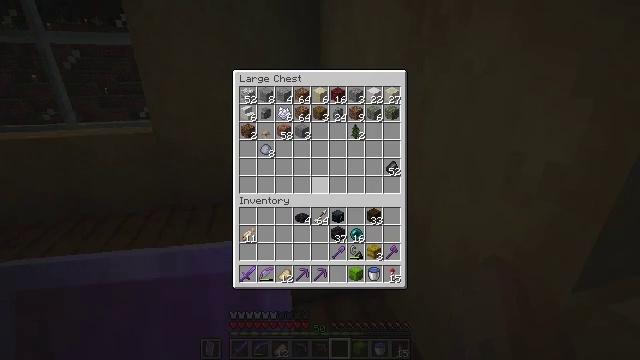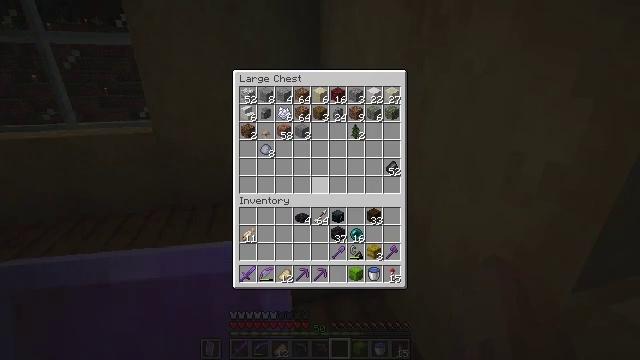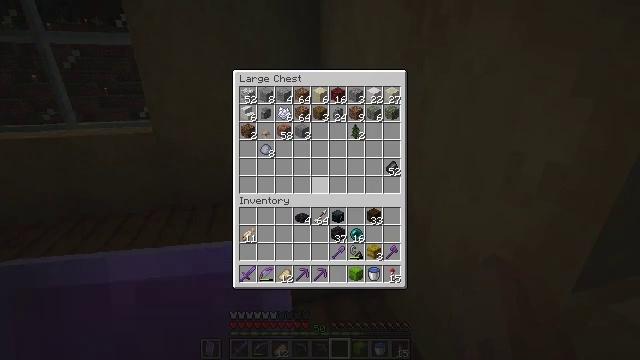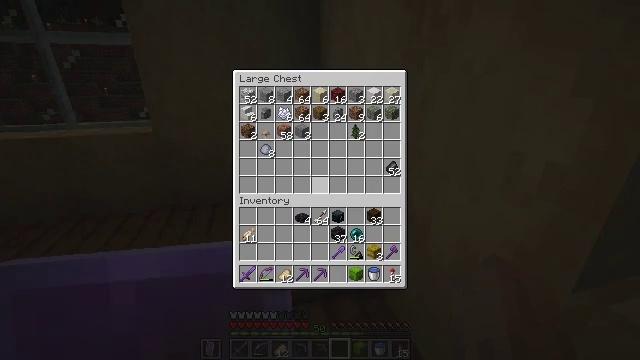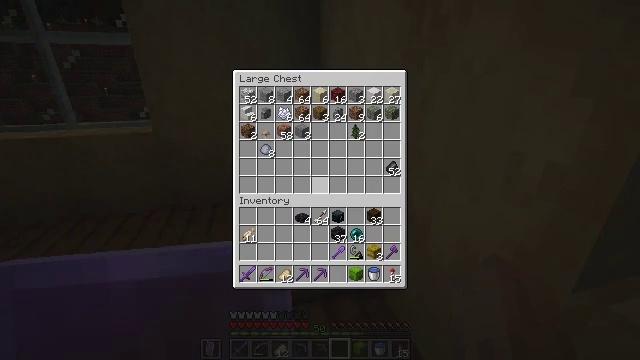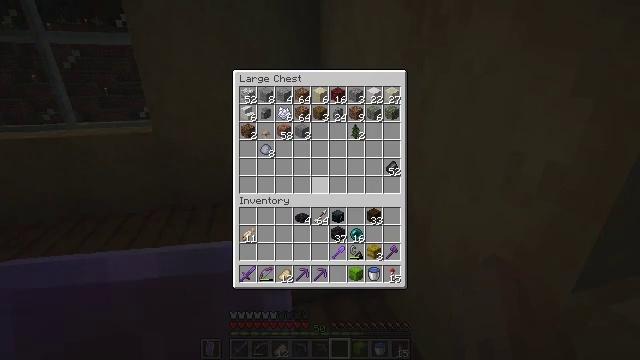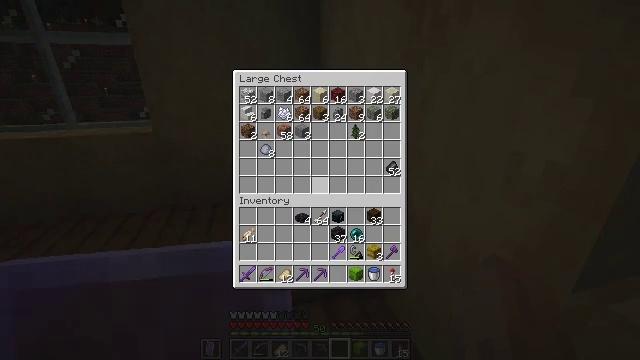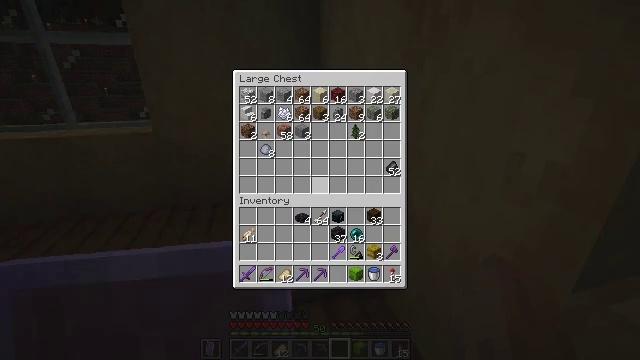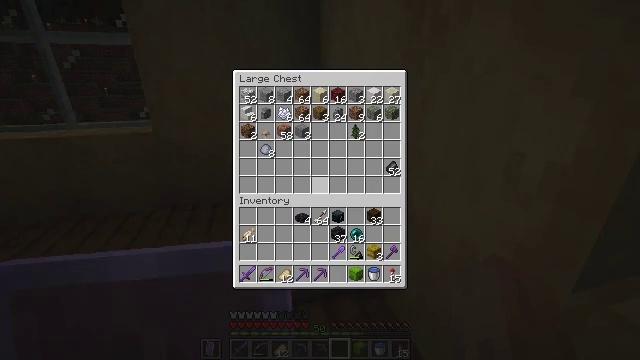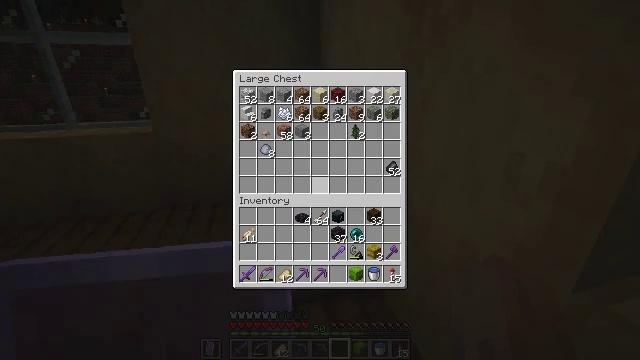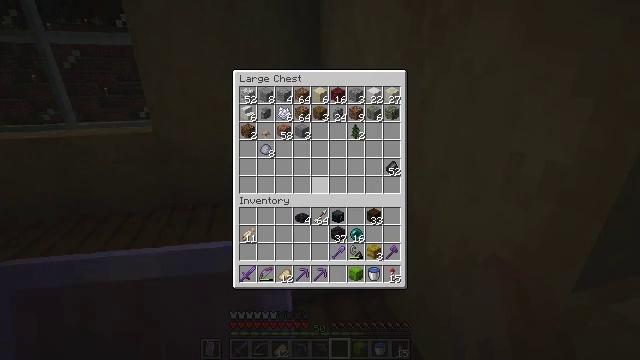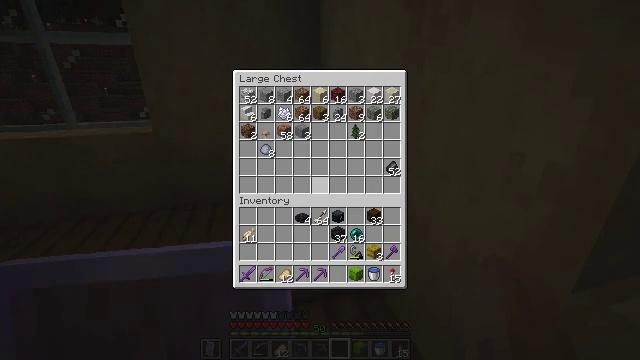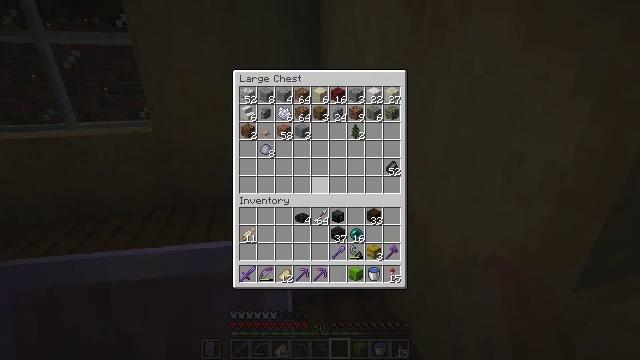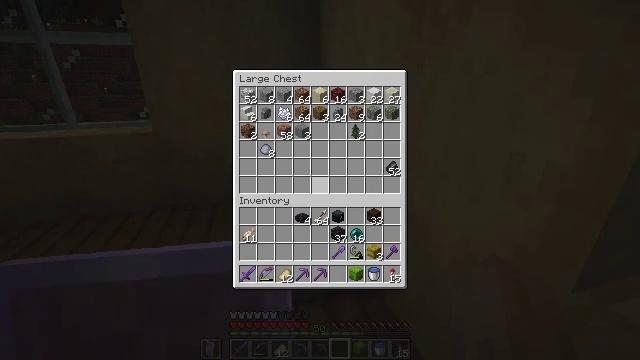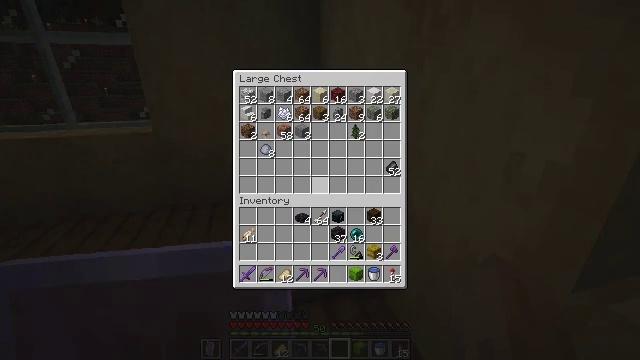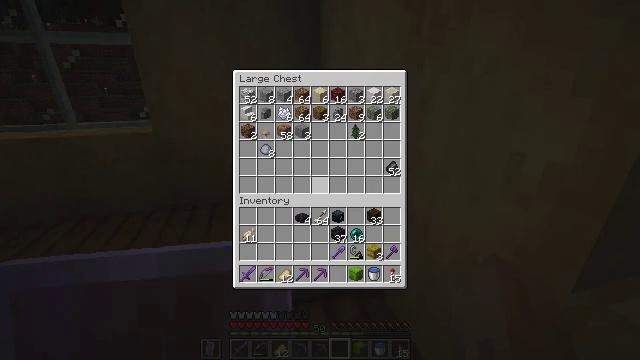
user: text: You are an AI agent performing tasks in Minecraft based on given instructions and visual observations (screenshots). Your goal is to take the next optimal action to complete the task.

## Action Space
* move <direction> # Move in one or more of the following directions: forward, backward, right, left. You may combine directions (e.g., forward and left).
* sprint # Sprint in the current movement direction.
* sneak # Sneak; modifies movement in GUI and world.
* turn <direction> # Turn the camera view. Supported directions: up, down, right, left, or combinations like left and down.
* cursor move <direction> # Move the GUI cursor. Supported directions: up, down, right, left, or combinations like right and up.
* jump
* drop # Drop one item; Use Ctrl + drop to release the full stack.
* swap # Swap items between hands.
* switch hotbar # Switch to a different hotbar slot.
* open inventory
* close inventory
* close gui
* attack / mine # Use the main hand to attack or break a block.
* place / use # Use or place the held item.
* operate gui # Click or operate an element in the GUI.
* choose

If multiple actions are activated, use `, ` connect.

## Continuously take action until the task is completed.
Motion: motion action
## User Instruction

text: Retrieve the shulker box into the inventory.
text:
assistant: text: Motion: no_op
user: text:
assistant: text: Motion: no_op
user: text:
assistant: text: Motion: no_op
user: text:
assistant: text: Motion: no_op
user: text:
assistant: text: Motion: no_op
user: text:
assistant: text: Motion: no_op
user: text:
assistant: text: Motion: no_op
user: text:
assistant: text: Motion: no_op
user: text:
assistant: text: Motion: no_op
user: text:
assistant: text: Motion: no_op
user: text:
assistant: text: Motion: no_op
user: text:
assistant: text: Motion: no_op
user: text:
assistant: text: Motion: no_op
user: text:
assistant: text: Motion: no_op
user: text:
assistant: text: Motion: no_op
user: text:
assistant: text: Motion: no_op
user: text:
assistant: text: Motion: no_op
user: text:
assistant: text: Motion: no_op
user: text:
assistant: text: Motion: no_op
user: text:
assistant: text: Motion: move right, turn left and down
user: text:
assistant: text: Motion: move right, turn left and down
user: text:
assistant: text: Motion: move right, turn left and down
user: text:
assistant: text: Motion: move right, turn left and down
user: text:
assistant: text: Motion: move back and move right, turn left and down
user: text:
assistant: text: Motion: move back and move right, turn left and down
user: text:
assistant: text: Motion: move back and move right, turn left and down
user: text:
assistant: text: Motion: move back, turn left and down
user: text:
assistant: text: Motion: move back, turn left
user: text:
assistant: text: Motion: turn left
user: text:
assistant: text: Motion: turn left and up